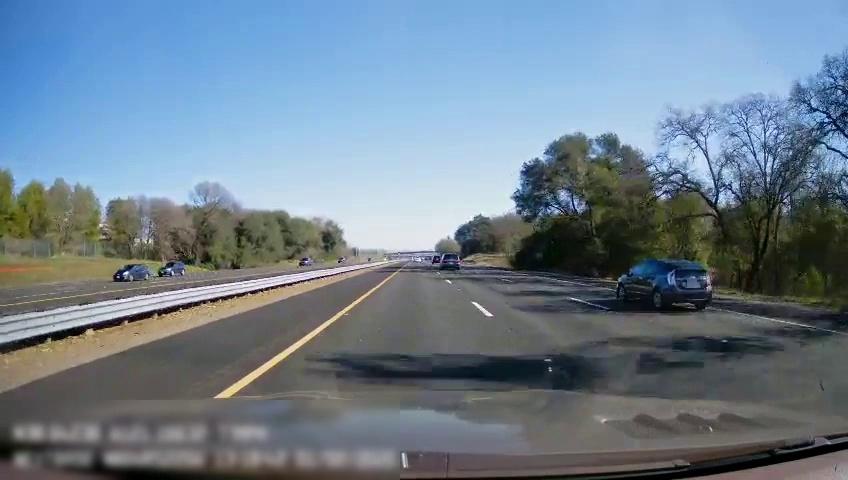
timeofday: Day
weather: Sunny
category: Drivable Space
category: Drivable Space
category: Vehicles | Car
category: Vehicles | Car
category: Vehicles | SUV
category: Vehicles | SUV
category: Vehicles | SUV
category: Lanes | Opposite Lane
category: Lanes | Current Lane
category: Lanes | Current Lane
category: Lanes | Alternate Lane
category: Lanes | Alternate Lane